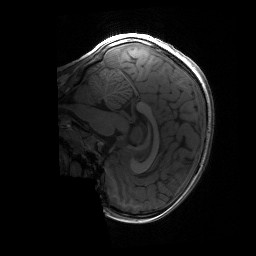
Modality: T1w
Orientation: sagittal
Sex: male
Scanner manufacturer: siemens
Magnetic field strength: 3 T
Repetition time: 1.9 s
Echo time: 0.00243 s